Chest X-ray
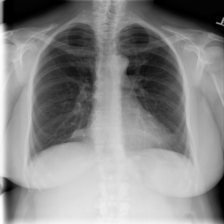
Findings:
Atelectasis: negative
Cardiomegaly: negative
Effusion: negative
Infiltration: negative
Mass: positive
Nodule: negative
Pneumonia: negative
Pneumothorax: negative
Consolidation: negative
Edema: negative
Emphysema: negative
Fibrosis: negative
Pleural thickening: negative
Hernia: negative